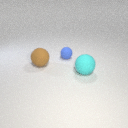
large brown rubber sphere in front of small blue rubber sphere